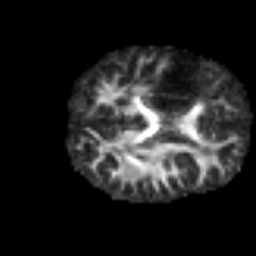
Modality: FA
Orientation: axial
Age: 55
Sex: male
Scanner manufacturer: siemens
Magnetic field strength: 3 T
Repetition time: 6.1 s
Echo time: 0.101 s